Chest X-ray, AP view. Patient: 58 years old, sex M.
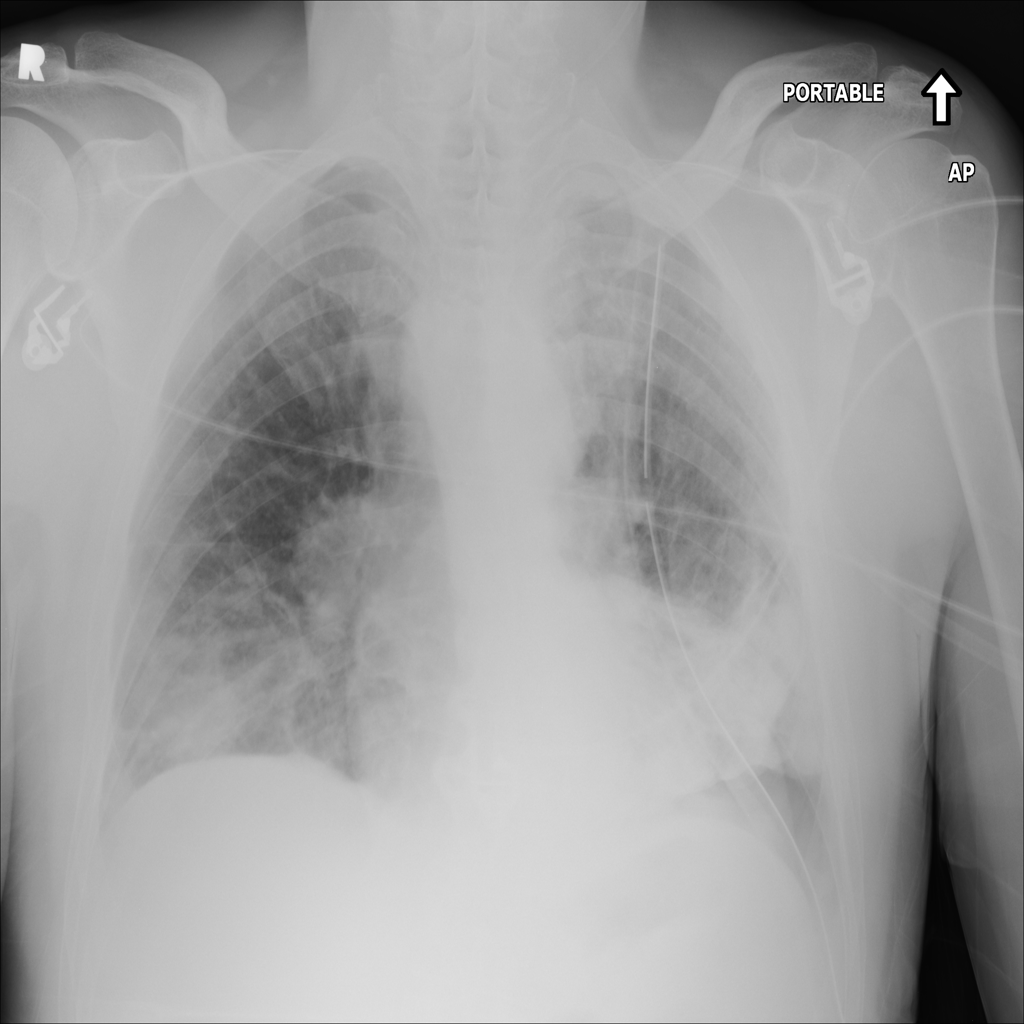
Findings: Atelectasis, Effusion, Infiltration